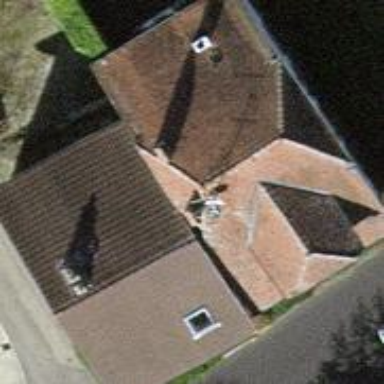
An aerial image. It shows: Semidetached house.